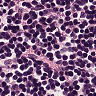
Metastatic tissue present: no